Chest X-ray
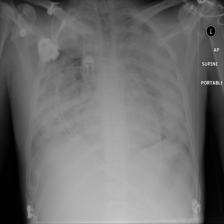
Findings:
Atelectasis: negative
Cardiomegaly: negative
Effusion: negative
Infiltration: negative
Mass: negative
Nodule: negative
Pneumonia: negative
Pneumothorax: negative
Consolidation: negative
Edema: negative
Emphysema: negative
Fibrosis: negative
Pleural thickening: negative
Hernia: negative